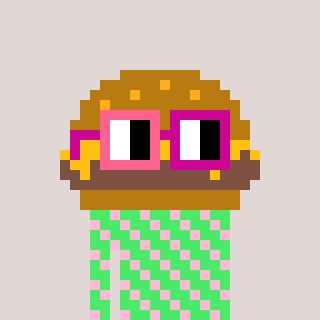
a pixel art character with square pink and red glasses, a burger-shaped head and a teal-colored body on a warm background